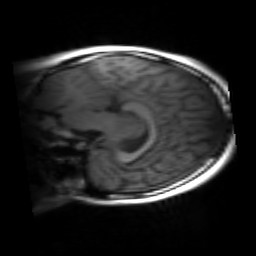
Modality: inplaneT1
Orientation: sagittal
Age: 20
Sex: female
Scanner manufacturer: siemens
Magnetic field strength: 3 T
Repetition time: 1.2 s
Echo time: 0.00251 s